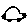
Label: car